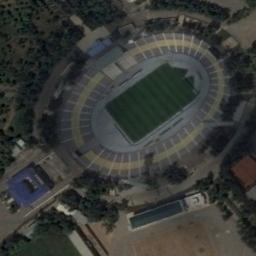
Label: stadium